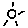
Label: sun